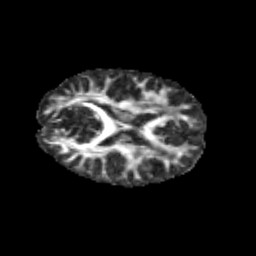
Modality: FA
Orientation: axial
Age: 11
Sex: male
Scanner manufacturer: siemens
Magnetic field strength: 3 T
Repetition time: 3.8 s
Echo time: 0.07 s